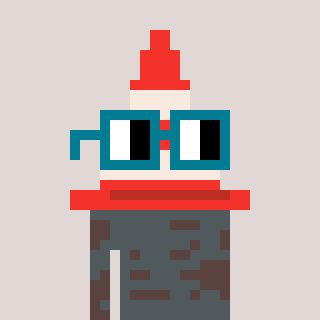
a pixel art character with square dark green glasses, a cone-shaped head and a darkbrown-colored body on a warm background